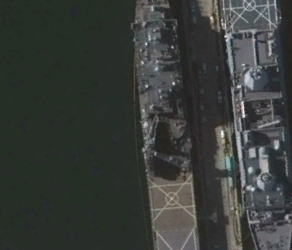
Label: combat